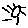
Label: sun